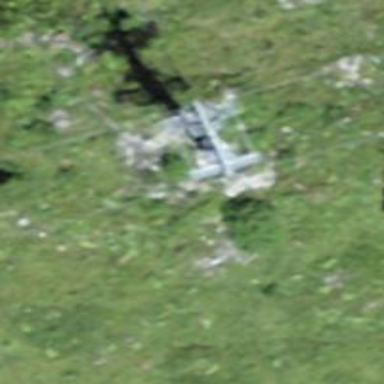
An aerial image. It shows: Pylon for aerialway.